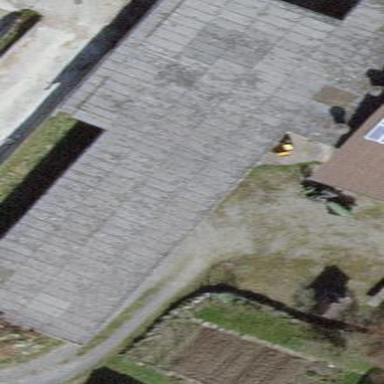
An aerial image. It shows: Stable building.